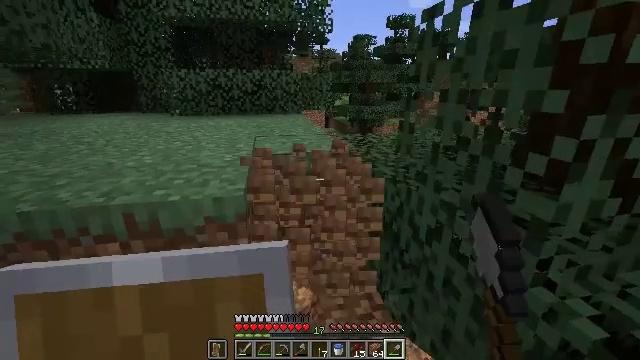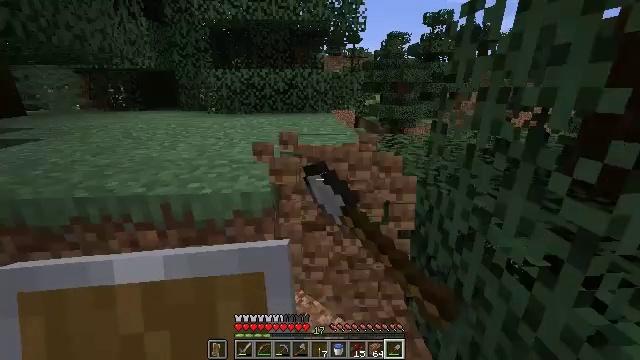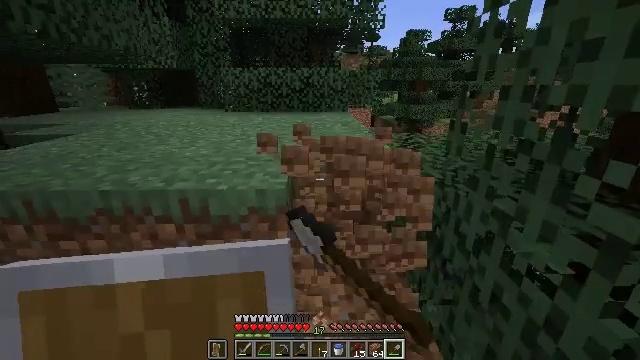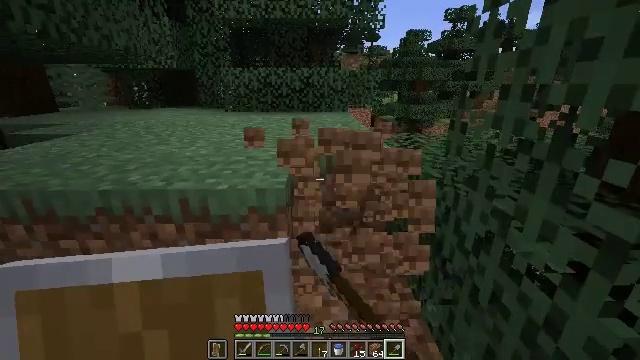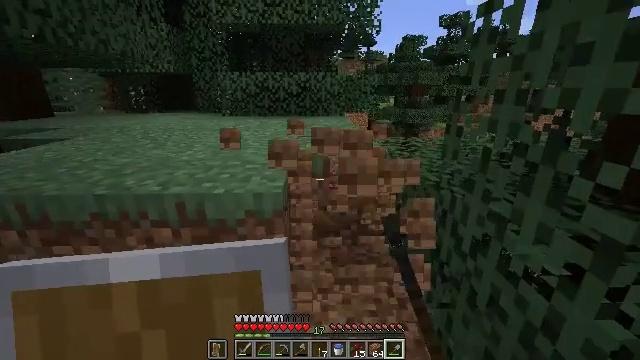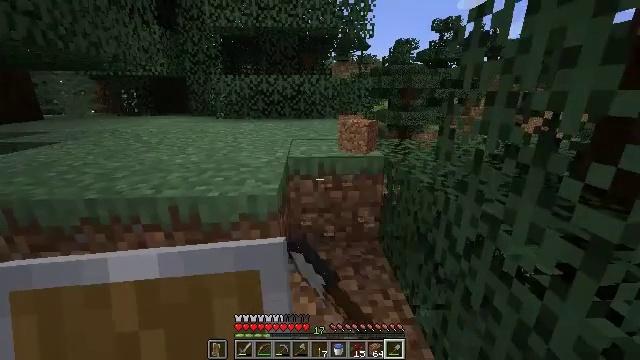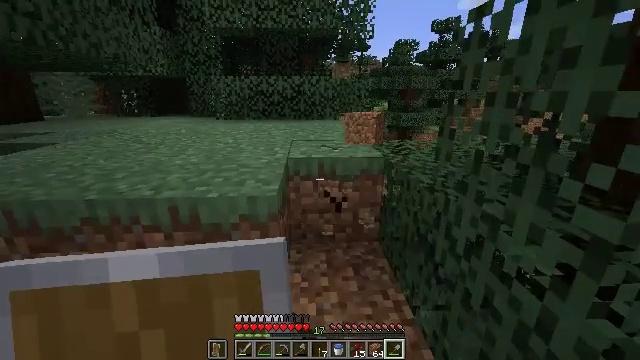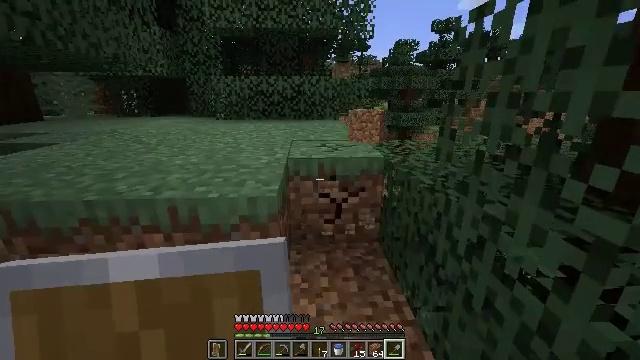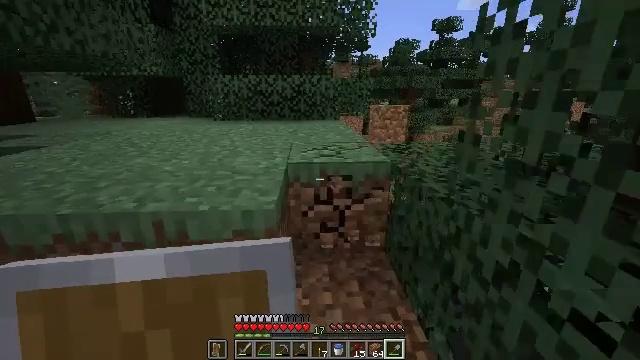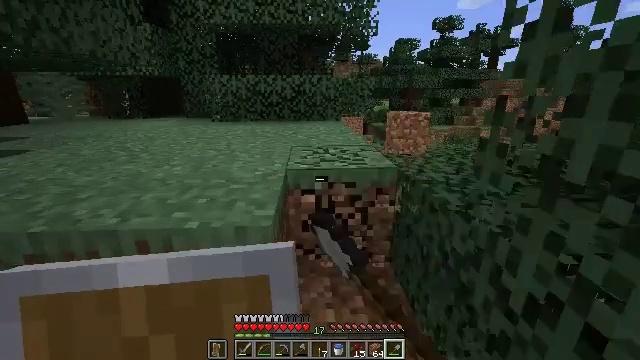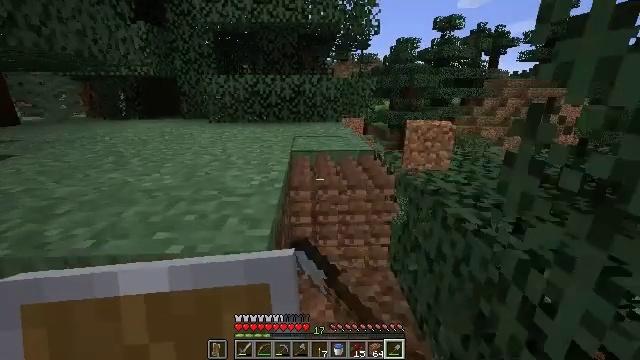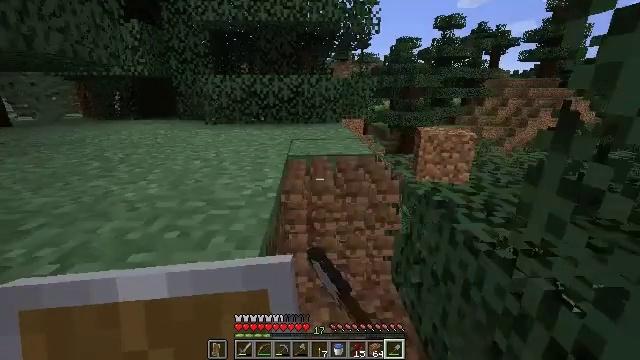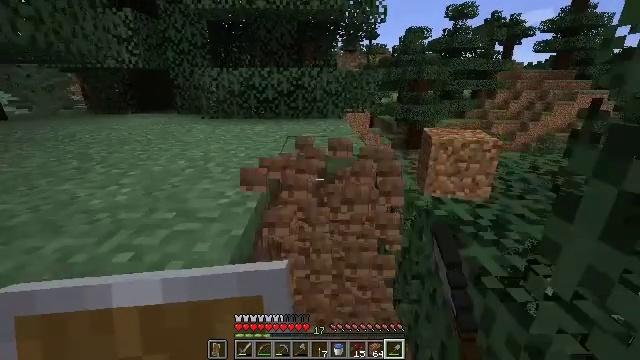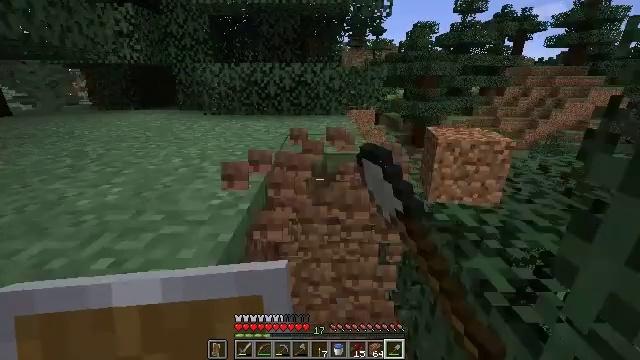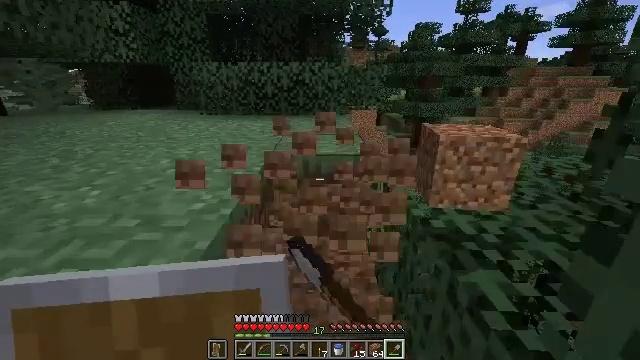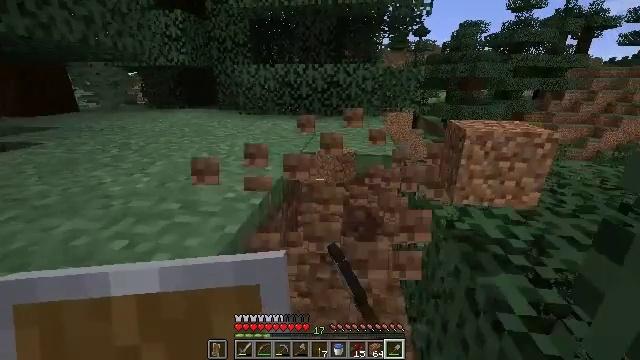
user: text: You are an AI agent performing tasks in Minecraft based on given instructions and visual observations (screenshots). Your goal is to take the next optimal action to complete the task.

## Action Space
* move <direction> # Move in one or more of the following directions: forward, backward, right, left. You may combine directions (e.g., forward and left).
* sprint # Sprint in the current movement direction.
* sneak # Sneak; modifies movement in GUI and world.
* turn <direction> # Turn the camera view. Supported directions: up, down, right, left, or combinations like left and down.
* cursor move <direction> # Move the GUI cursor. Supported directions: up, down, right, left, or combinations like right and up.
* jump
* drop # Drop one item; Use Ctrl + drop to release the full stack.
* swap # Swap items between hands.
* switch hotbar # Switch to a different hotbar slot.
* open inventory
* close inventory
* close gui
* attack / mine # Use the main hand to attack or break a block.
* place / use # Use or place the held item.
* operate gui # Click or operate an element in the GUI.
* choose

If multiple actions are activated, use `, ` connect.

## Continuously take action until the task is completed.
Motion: motion action
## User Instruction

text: Dig up the grass block for dirt.
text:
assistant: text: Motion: turn left, attack / mine
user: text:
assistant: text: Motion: turn left, attack / mine
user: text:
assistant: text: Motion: attack / mine
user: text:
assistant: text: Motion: attack / mine
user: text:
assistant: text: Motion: turn right, attack / mine
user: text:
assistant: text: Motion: attack / mine
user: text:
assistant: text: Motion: move forward, attack / mine
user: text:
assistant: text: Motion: move forward, attack / mine
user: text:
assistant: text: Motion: move forward, attack / mine
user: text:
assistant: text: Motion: move forward, attack / mine
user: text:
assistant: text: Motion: move forward and move right, attack / mine
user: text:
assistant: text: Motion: move forward and move right, turn left and down, attack / mine
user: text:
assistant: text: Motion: turn left, attack / mine
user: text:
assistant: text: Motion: attack / mine
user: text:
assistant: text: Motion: move back, turn left, attack / mine
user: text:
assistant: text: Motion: move back, turn up, attack / mine
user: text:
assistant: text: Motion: move back, turn left and down, attack / mine
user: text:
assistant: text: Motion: move back, turn left, attack / mine
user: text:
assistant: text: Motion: attack / mine
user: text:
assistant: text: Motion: attack / mine
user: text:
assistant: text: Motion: attack / mine
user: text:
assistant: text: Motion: attack / mine
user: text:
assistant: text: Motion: attack / mine
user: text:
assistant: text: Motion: attack / mine
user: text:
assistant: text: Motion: attack / mine
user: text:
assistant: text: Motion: turn left, attack / mine
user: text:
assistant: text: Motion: move forward, turn left and up, attack / mine
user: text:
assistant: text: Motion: move forward, attack / mine
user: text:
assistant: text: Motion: move forward, attack / mine
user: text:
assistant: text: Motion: attack / mine